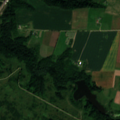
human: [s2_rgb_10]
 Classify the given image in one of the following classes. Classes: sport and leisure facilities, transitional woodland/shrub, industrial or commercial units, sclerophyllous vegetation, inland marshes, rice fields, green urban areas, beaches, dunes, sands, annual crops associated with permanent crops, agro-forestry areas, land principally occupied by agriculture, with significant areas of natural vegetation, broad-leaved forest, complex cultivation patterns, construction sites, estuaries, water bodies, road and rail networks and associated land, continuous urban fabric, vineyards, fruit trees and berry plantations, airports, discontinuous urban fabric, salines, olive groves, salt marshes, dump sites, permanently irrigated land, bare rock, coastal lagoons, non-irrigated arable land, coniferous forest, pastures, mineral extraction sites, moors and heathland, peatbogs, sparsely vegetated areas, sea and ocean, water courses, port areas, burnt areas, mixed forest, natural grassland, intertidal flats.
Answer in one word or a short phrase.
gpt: non-irrigated arable land, land principally occupied by agriculture, with significant areas of natural vegetation, broad-leaved forest, transitional woodland/shrub